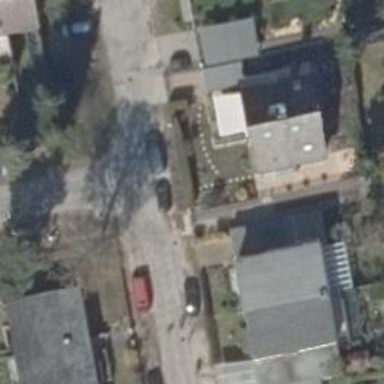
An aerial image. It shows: Residential road.